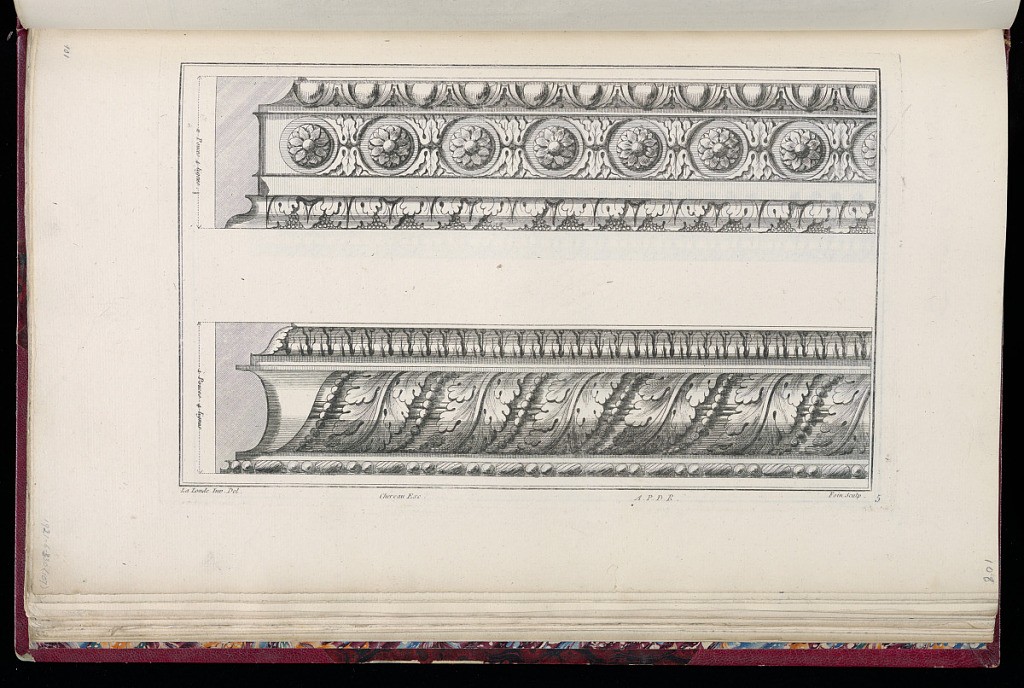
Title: Cornice Designs
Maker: Richard de Lalonde, French, active 1780–96
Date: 1775-1788
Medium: Etching on off-white laid paper
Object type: Print
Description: Two cornice designs, one above the other. The top cornice is decorated with, from top to bottom, egg and dart, rosette, and acanthus leaf ornamentation. The profile is indicated at the left, as is a scale of "2 Pouces 4 lignes." The bottom cornice is decorated with lancet leaf, ribbon twirl of leaf and bead course, and bead and bar course ornamentation. The profile is indicated on the left, as is a scale of "2 Pouces 4 lignes." The plate is signed and numbered but does not indicate an album letter.